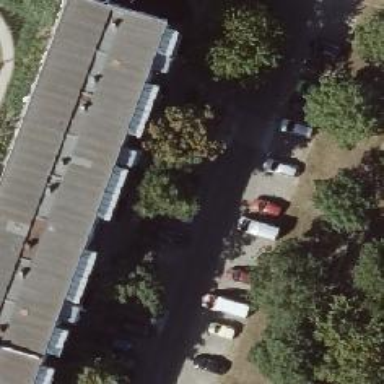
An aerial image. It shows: Parking available on the street side.